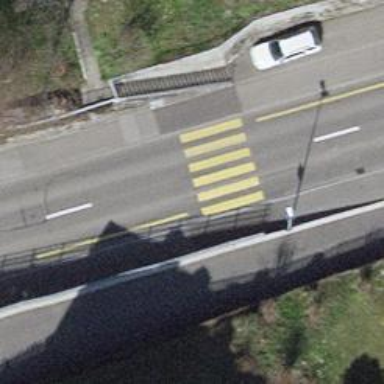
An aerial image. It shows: Marked zebra crossing on the road.